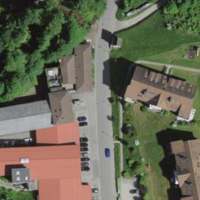
EUNIS habitat code: 56
Species observed at this site:
Polystichum aculeatum